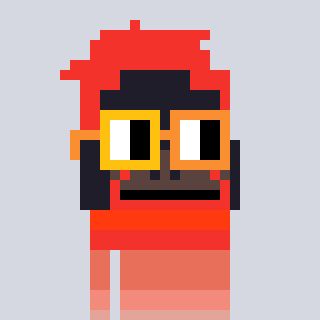
a pixel art character with square yellow and orange glasses, a orangutan-shaped head and a grayscale-colored body on a cool background